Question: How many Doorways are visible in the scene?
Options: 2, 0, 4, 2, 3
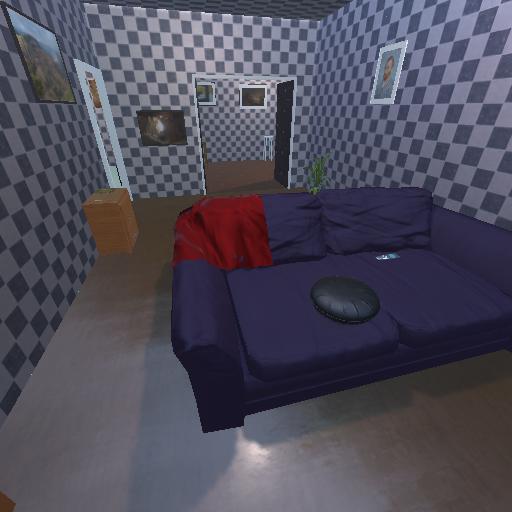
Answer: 2